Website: bh-photo
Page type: account-selection
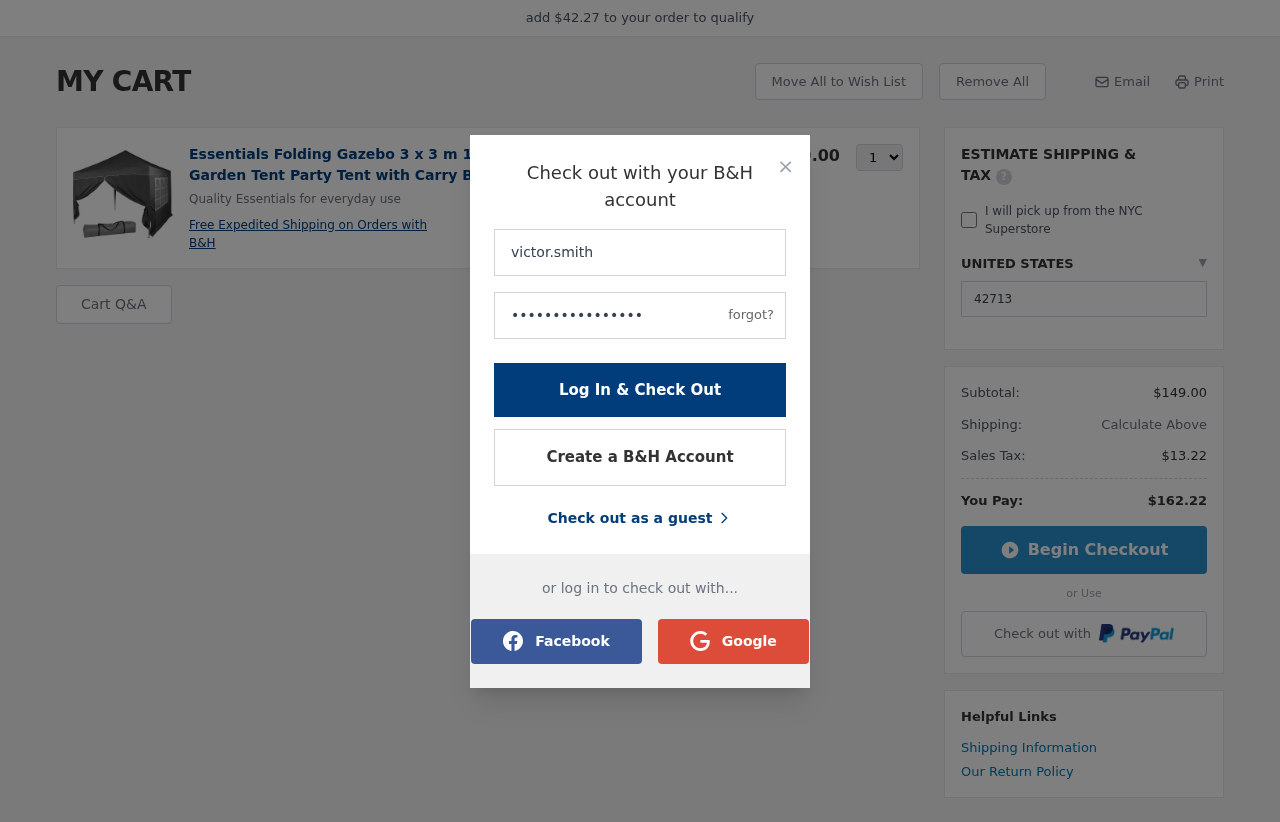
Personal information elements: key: PII_COUNTRY
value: UNITED STATES
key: PII_LOGIN_USERNAME
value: victor.smith
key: PII_POSTCODE
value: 42713
Product elements: key: PRODUCT1_DESC
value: Quality Essentials for everyday use
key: PRODUCT1_NAME
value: Essentials Folding Gazebo 3 x 3 m 100% Waterproof Garden Tent Party Tent with Carry Bag
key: PRODUCT1_PRICE
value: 149
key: PRODUCT1_QUANTITY
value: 1
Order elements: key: ORDER_SUBTOTAL
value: $149.00
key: ORDER_TAX
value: $13.22
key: ORDER_TOTAL
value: $162.22
Other elements: key: AMOUNT_TO_QUALIFY
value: $42.27